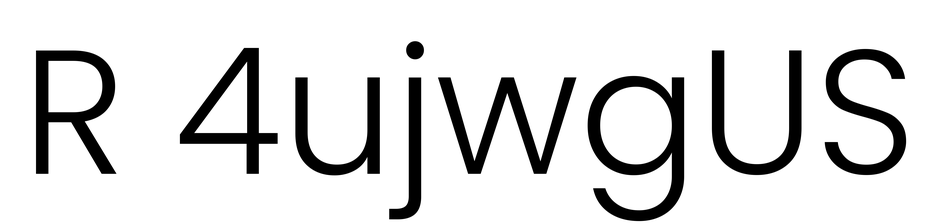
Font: Poppins-Light